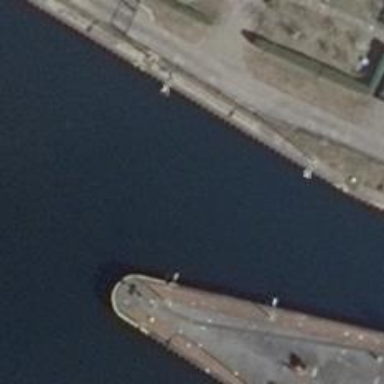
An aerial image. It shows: Canal with lock obstacle.